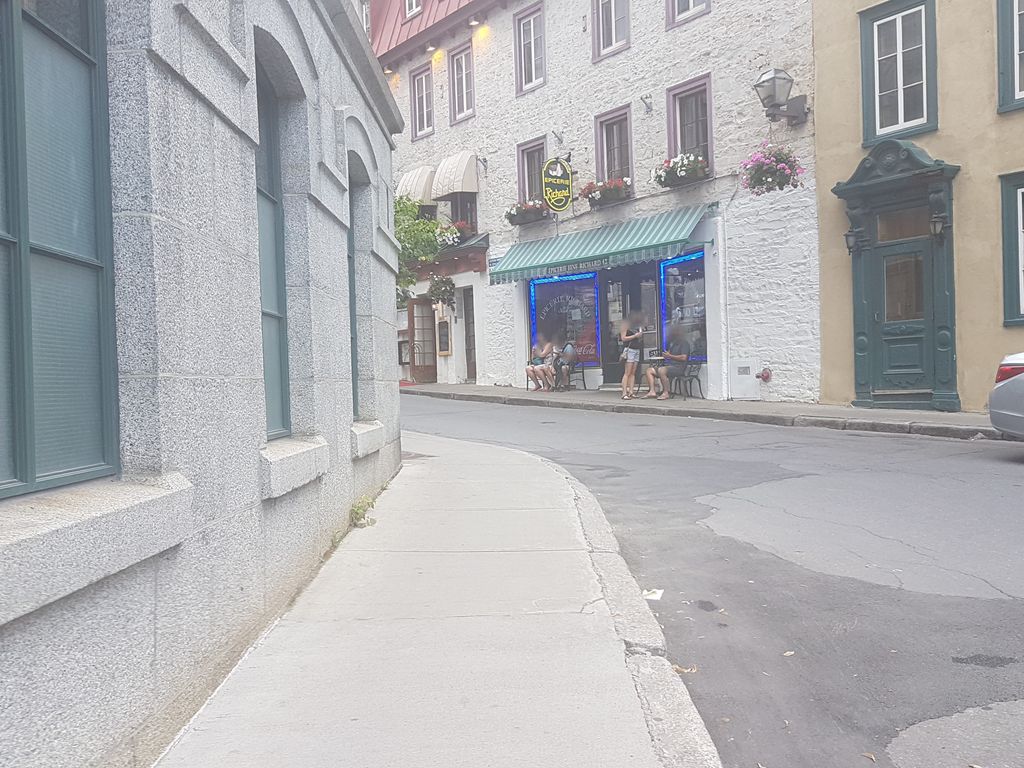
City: quebec_city